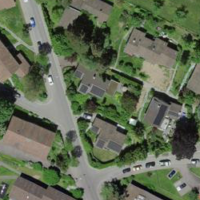
EUNIS habitat code: 55
Species observed at this site:
Hedera helix
Filipendula ulmaria